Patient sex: M
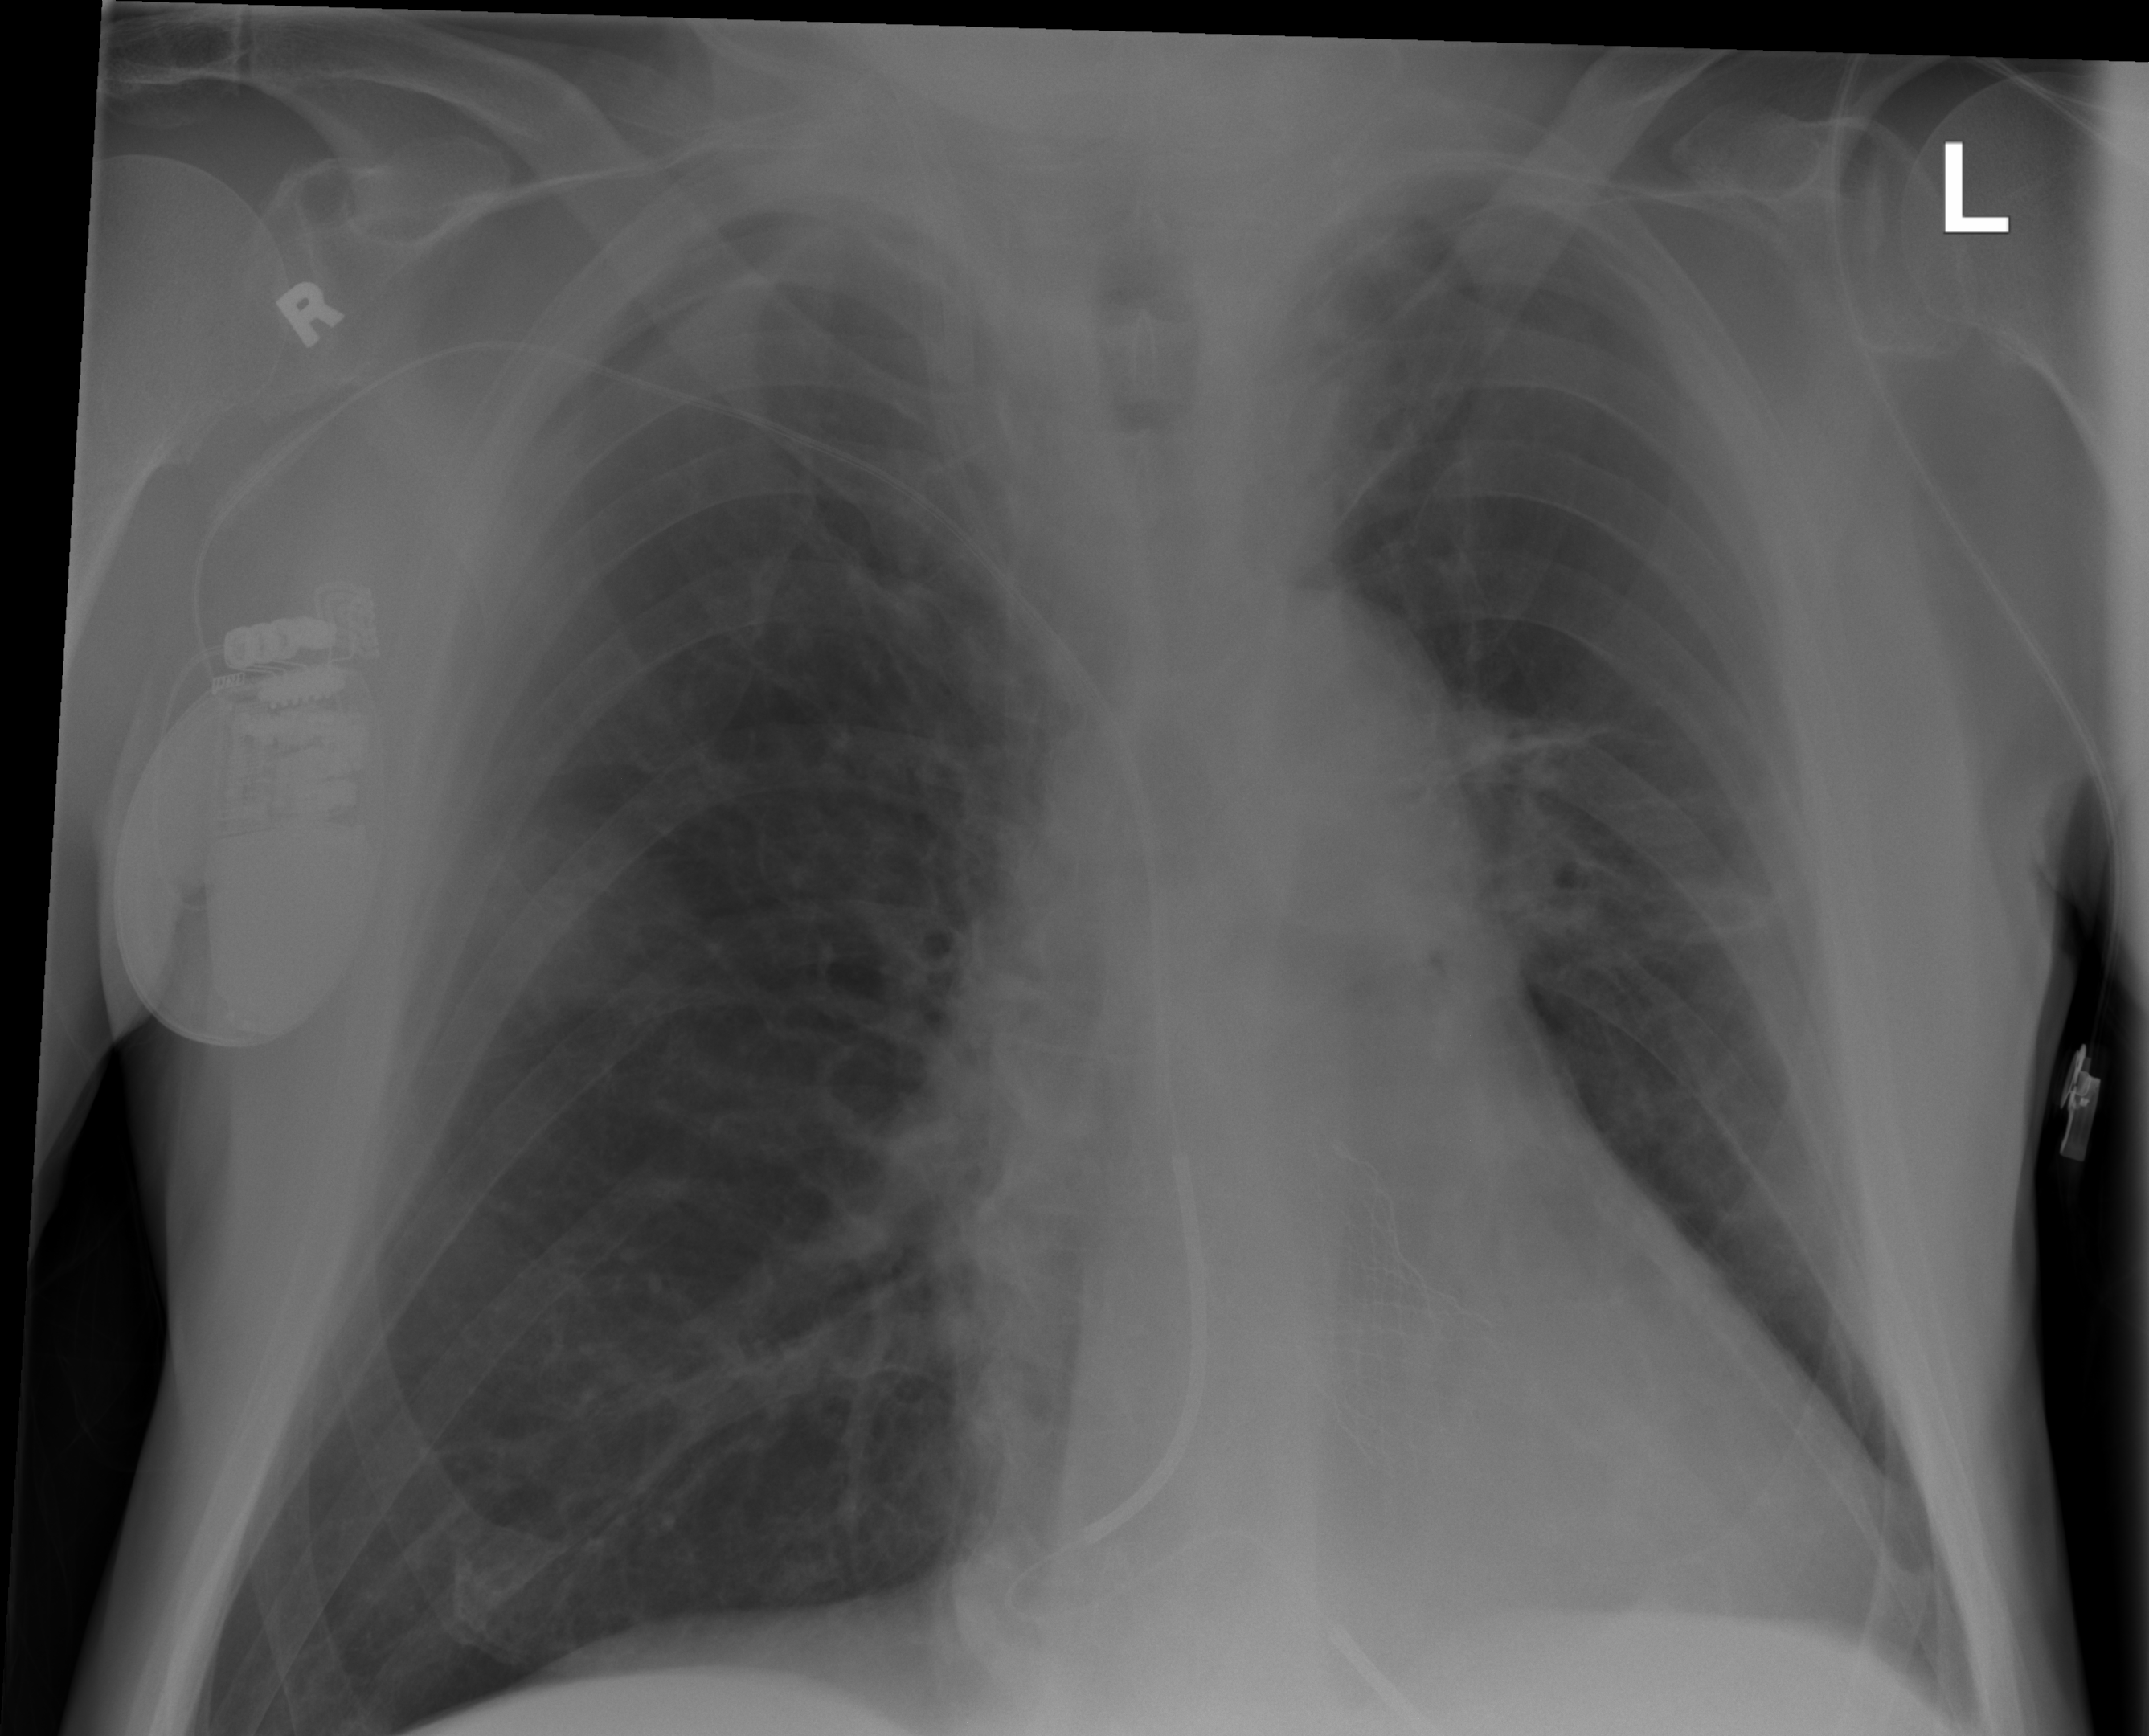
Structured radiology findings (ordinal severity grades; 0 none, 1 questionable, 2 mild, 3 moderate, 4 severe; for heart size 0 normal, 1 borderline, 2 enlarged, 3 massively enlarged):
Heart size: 0
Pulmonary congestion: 0
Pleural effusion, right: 0
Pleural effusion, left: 0
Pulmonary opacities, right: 0
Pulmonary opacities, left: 0
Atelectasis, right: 0
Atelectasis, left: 2